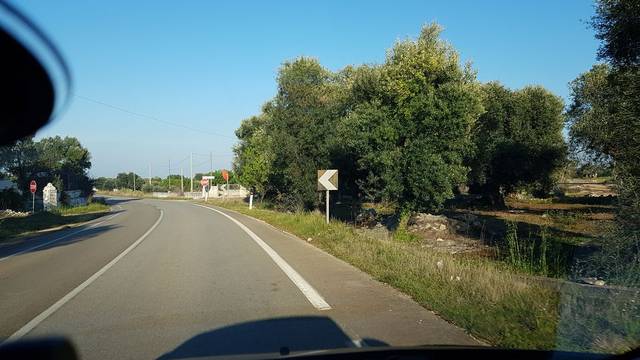
Region: Italy
Coordinates: 40.75, 17.645